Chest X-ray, PA view. Patient: 34 years old, sex F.
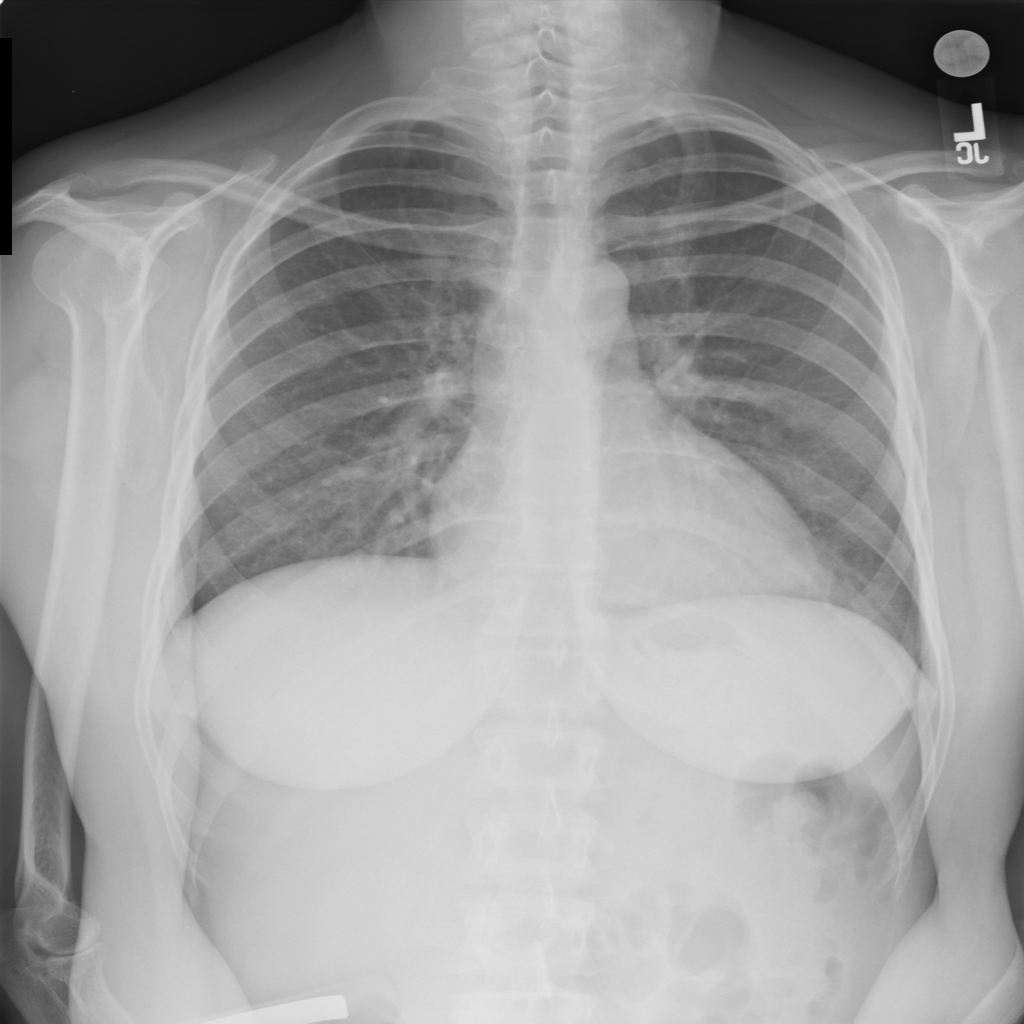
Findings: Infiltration